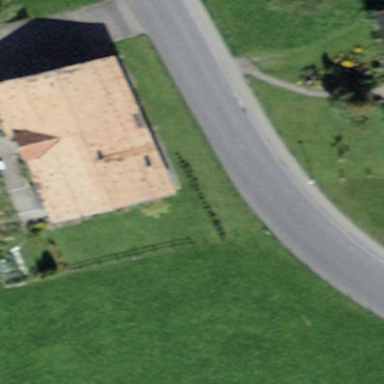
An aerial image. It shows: Farm building.